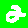
Digit: 2